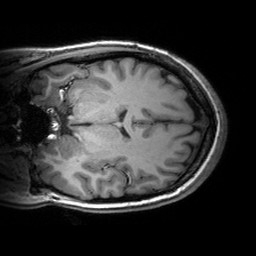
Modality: T1w
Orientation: coronal
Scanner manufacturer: siemens
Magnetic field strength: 3 T
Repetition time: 2.53 s
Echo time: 0.00299 s